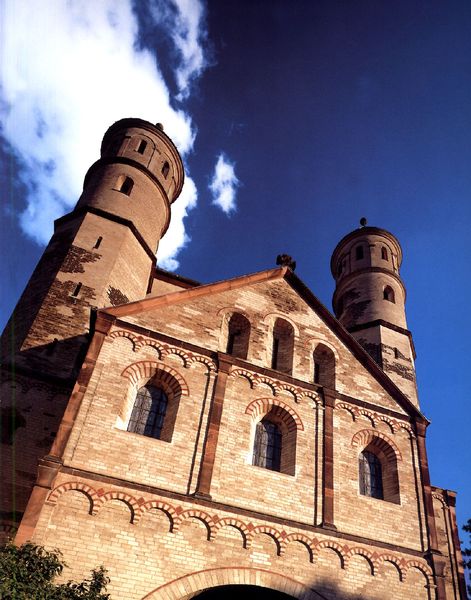
Titel: St. Pantaleon in Köln, ottonisches Westwerk
Standort: Köln (EU - D - NRW)
Schlagwörter: baum, himmel, schatten, wolken, fenster, gebäude, architektur, stein, kirche, drei, gotik, deutschland, sommer, fassade, giebel, mauer, backstein, rundbogen, tor, foto, türme, dom, portal, romanik, doppelturm, lisenen, froschperspektive, zweiturmfassade, romanisch, blendarkaden, rundturm, köln, speyer, blendarkade